Question: I have an array of object called 'objStud' within it has another array
how do I loop and display them?
Here is an image that you can see how 'objStud' is like

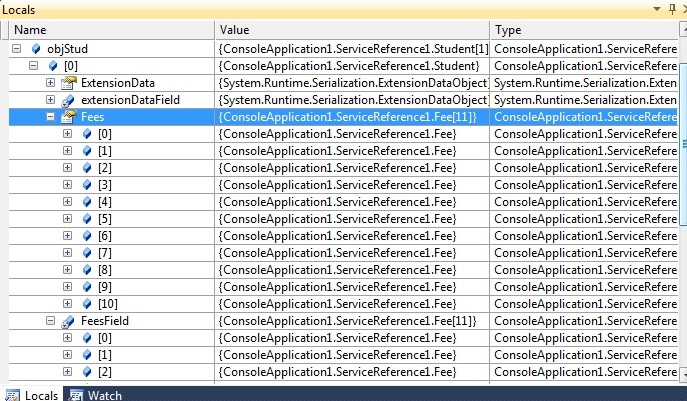
Answer: Just use nested 'foreach' statements
'''
foreach (Student stud in objStud)
{
foreach (Fee in stud.Fees)
{
// Do something with stud and/or fee
}
}
'''